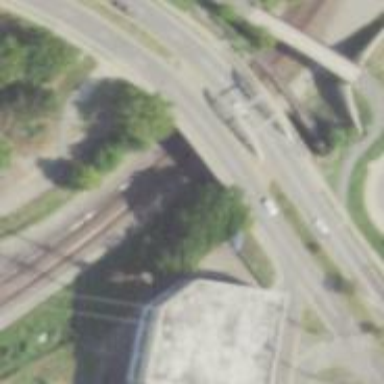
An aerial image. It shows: Beam bridge on primary highway.